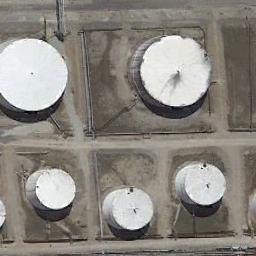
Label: storage_tank